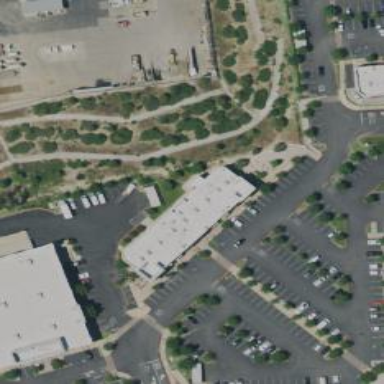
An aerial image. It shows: Retail building.